Question: What's happening is that with this code:
'''
<div class="one">
<div class="will-overflow">
</div>
</div>
'''
'''
html, body {
width: 100%;
height: 100%;
}
.one {
height: 100%;
background: red;
}
.one .will-overflow {
width: 20%;
height: 2000px;
background: blue;
}
'''
I get a result like this:

<URL>
Is there anyway to expand the div.one height to fit the . This is just an example, the content of that div is dynamic.
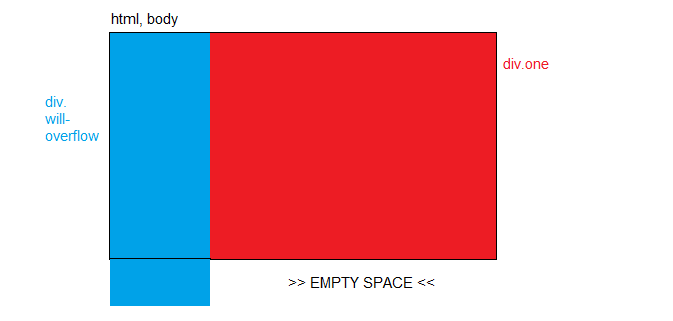
Answer: '''
html, body {
width: 100%;
height: 100%;
}
.one {
min-height: 100%;
background: red;
}
.one .will-overflow {
width: 20%;
height: 1000px;
background: blue;
}
'''
By changing '.one''s 'height' into 'min-height', you make it stretchy. However, now 'height: 100%' of '.will-overflow' doesn't work, since without anything to stretch it, '.one' will have height of 0; so I change the 'height' to '1000px' to simulate some arbitrary-length content. Change it to a small value like '10px' to check that it will still allow '.one' to fill the entire viewport.